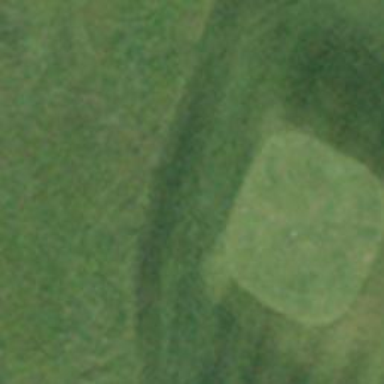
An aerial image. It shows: Golf tee.